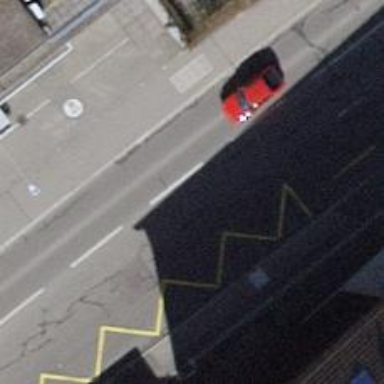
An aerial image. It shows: Bus stop with designated stop position for public transport.